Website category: university
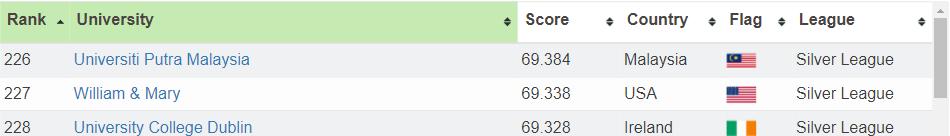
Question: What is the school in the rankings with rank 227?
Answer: William & Mary

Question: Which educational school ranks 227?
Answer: William & Mary

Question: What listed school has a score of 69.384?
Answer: Universiti Putra Malaysia

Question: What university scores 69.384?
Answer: Universiti Putra Malaysia

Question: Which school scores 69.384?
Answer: Universiti Putra Malaysia

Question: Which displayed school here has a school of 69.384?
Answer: Universiti Putra Malaysia

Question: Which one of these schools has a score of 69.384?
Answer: Universiti Putra Malaysia

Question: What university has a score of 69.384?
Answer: Universiti Putra Malaysia

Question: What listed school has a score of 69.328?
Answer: University College Dublin

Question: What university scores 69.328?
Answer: University College Dublin

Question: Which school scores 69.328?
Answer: University College Dublin

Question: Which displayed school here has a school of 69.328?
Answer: University College Dublin

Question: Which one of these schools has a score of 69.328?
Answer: University College Dublin

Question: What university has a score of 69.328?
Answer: University College Dublin

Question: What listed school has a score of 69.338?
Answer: William & Mary

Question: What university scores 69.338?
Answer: William & Mary

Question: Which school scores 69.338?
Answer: William & Mary

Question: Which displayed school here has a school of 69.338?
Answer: William & Mary

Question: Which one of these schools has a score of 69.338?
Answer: William & Mary

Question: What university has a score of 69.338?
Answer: William & Mary

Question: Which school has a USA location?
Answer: William & Mary

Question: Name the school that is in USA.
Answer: William & Mary

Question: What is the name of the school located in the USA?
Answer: William & Mary

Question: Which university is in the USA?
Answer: William & Mary

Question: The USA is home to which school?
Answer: William & Mary

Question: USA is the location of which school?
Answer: William & Mary

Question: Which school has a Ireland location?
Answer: University College Dublin

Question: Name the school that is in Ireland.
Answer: University College Dublin

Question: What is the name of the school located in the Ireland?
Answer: University College Dublin

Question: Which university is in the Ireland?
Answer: University College Dublin

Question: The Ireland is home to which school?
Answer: University College Dublin

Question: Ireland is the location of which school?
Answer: University College Dublin

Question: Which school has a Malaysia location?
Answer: Universiti Putra Malaysia

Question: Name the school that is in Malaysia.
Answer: Universiti Putra Malaysia

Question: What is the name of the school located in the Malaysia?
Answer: Universiti Putra Malaysia

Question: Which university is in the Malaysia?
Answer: Universiti Putra Malaysia

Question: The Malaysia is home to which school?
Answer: Universiti Putra Malaysia

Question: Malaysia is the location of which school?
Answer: Universiti Putra Malaysia